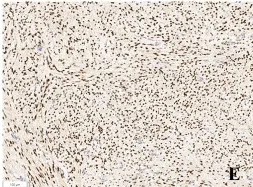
Pathology of case. SMA (+), DES (+), PR (+), ER (+), Ki-67 (<1%) was detected by immunohistochemical staining (original magnification x 10).
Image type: pathology (immunostaining)